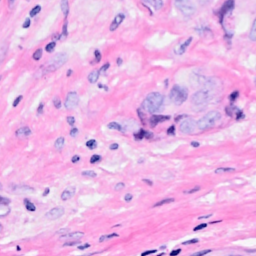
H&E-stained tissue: Breast